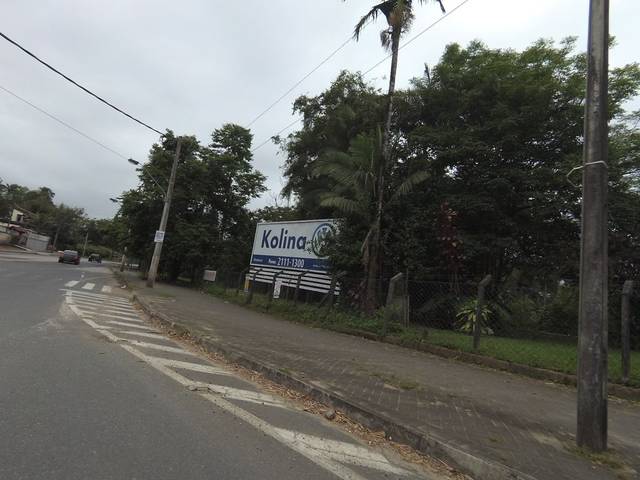
Region: Brazil
Coordinates: -26.887, -49.115